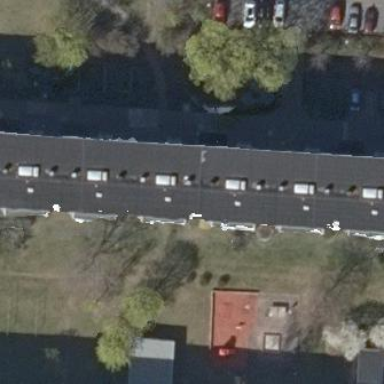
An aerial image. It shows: White apartment building with flat roof made of tar paper that is gray in color.